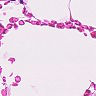
Metastatic tissue present: no